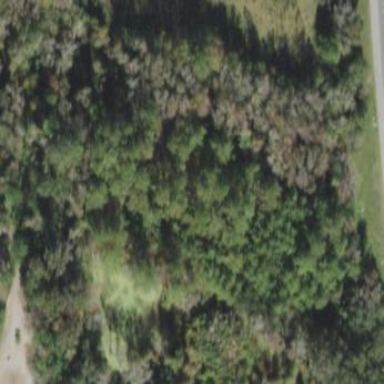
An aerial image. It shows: Mixed woodland with various types of leaves.